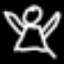
Label: angel